Question: I'm trying to get the Google Maps Javascript API to take points from a JSON and use the computeOffset() function to calculate points left and right so that I can plot a path using polygons. My current code seems to only be making strange shapes instead of making clean polygon connections from point to point.
I'm defining var lastPoint as the lastPoint from the jQuery $.each loop so that when the query goes to the next lat lng value the polygon will connect to the previous point. Instead of nice square polygons from point to point I'm getting weird shapes, mainly triangles instead of squares.
'''
$.getJSON('sixth.json', function(data) {
var lastPoint;
var myLatlng2;
var polyShape;
$.each( data.contactdetails, function(i, value) {
myLatlng2 = new google.maps.LatLng(value.lat, value.lng);
var boomwidth = value.boomwidth;
var bear = value.bear;
var boomconversionfactor = 1;
//computeOffset returns a LatLng position by using the bearing and number of feet to return another location
var point1 = google.maps.geometry.spherical.computeOffset(myLatlng2, (0.30480 * boomwidth * boomconversionfactor) / 2, bear + 90);
var point2 = google.maps.geometry.spherical.computeOffset(myLatlng2, (0.30480 * boomwidth * boomconversionfactor) / 2, bear - 90);
var point3 = google.maps.geometry.spherical.computeOffset(myLatlng2, (0.30480 * boomwidth * boomconversionfactor) / 2, 90 + bear);
var point4 = google.maps.geometry.spherical.computeOffset(myLatlng2, (0.30480 * boomwidth * boomconversionfactor) / 2, bear - 90);
if (lastPoint !== undefined){
var point1 = google.maps.geometry.spherical.computeOffset(lastPoint, (0.30480 * boomwidth * boomconversionfactor) / 2, bear + 90);
var point2 = google.maps.geometry.spherical.computeOffset(lastPoint, (0.30480 * boomwidth * boomconversionfactor) / 2, bear - 90);
}
var Coords = [point1,point2, point3, point4];
// Construct the polygon.
polyShape = new google.maps.Polygon({
paths: Coords,
strokeColor: '#FF0000',
strokeOpacity: 0.8,
strokeWeight: 2,
fillColor: '#FF0000',
fillOpacity: 0.35
});
polyShape.setMap(map);
//assign lastPoint the lat lng value from the jQuery loop. Trying to connect previous position to next by placing the lastPoint outside the loop.
lastPoint = myLatlng2;
}); //close of .each jQuery loop
});
'''
This is what the json contains. When I use an alert or plot with markers the locations show up correctly on the map.
<URL>
Here is an image. Instead of cleanly closing the polygons I'm getting these triangular shaped pieces.

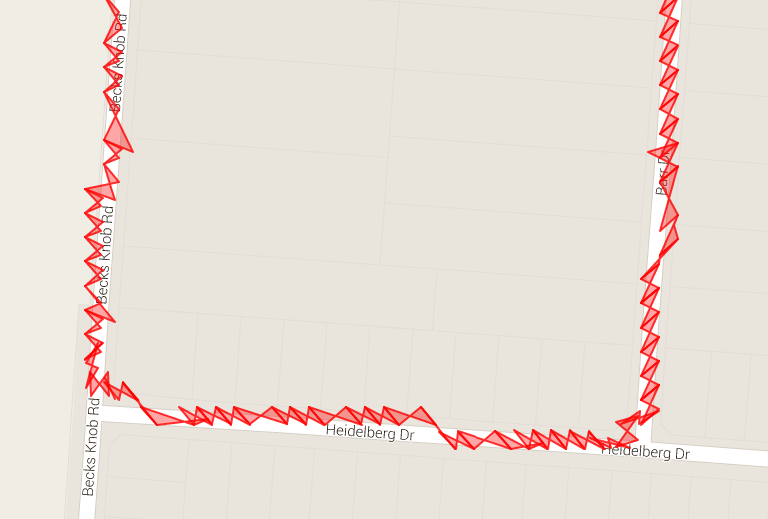
Answer: If the bearing is less than 90 a point to left for a polygon in the computeOffset() method won't work because computeOffset() only takes a bearing of 0-360 starting at 0 and going clockwise from North. So if the bearing is less than 90 simply take 360 and add the bearing - 90. If the bearing is greater than 270 take the bearing + 90 and subtract 360.
The following code will make the polygons the correct shape around the path:
'''
var bear2;
if(bear>270){bear2 = (bear + 90) - 360;} else{bear2 = bear + 90;}
var bear3;
if(bear<90) { bear3 = 360 + (bear -90);} else{bear3 = bear - 90;}
var point1 = google.maps.geometry.spherical.computeOffset(myLatlng2, (0.30480 * boomwidth * boomconversionfactor) / 2, bear2);
var point2 = google.maps.geometry.spherical.computeOffset(myLatlng2, (0.30480 * boomwidth * boomconversionfactor) / 2, bear3);
var point3 = google.maps.geometry.spherical.computeOffset(myLatlng2, (0.30480 * boomwidth * boomconversionfactor) / 2, bear2);
var point4 = google.maps.geometry.spherical.computeOffset(myLatlng2, (0.30480 * boomwidth * boomconversionfactor) / 2, bear3);
if (lastPoint !== undefined){
var point1 = google.maps.geometry.spherical.computeOffset(lastPoint, (0.30480 * boomwidth * boomconversionfactor) / 2 , bear3);
var point2 = google.maps.geometry.spherical.computeOffset(lastPoint, (0.30480 * boomwidth * boomconversionfactor) / 2, bear2);
}
'''
The 0.30480 * boomWidth * boomconversionfactor simply puts the width of the polygon in units of feet. The boomconversionfactor can be set to 1 (to make it stay feet) or 3.28 (for meters) with the use of a boolean and an if statement. Dividing by two is used because the width is determined by the distance to the left and to the right.
The polygons now look like: